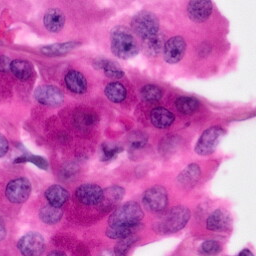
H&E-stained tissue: Pancreatic